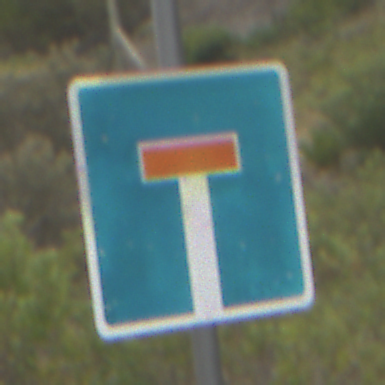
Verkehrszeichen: Sackgasse
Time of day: Midday
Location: Outdoor (Nature)
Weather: Overcast
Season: NotSpecified
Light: Natural